Field crop: maize
Growth stage: 2
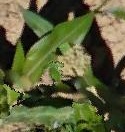
Species: maize